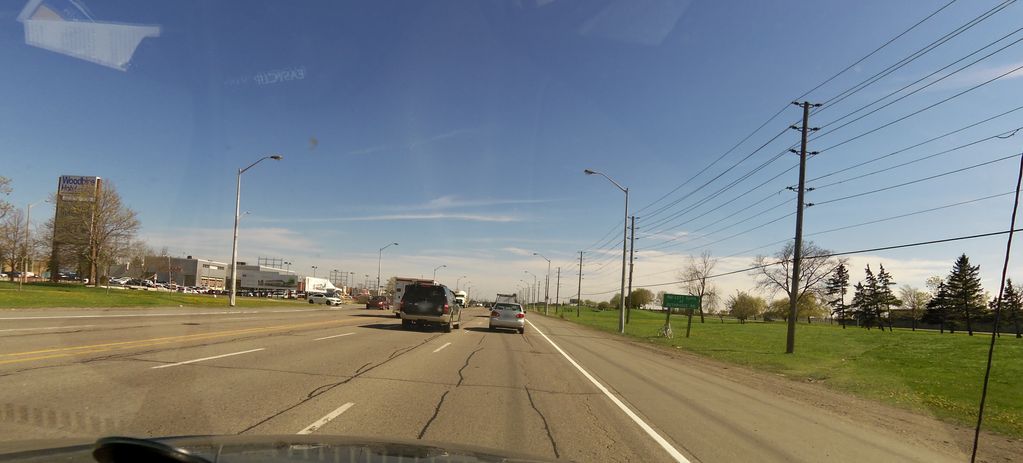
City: toronto